Aerial crown-view tile of a tropical tree (Barro Colorado Island, Panama), acquired 20250818:
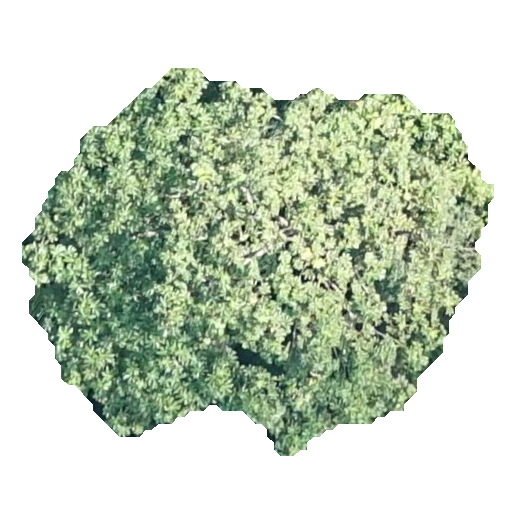
Species: Cecropia insignis
GBIF accepted scientific name: Cecropia insignis
Crown area: 187.137 m²